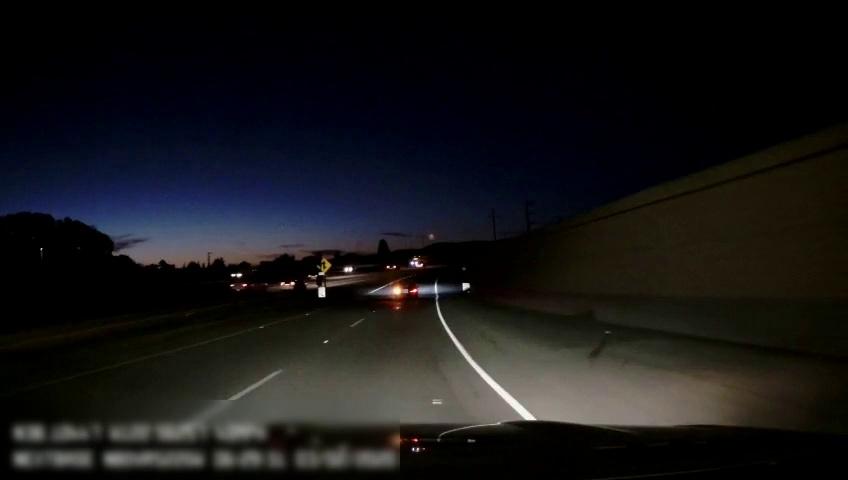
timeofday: Night
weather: Other
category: Drivable Space
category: Vehicles | Car
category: Vehicles | Car
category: Vehicles | Car
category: Vehicles | Car
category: Vehicles | Car
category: Vehicles | Car
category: Vehicles | Truck
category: Lanes | Current Lane
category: Lanes | Current Lane
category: Lanes | Alternate Lane
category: Traffic | Signs